A bearing vibration time series has been folded into this square grayscale image, one row per segment of consecutive samples. Diagnose the bearing from this image, choosing from: normal, inner_race, outer_race, ball.
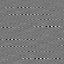
Answer: outer_race